Interaction volume radius: 5 \u00c5
Interaction volume height: 10 \u00c5
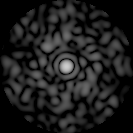
Disorder parameter: 0.8763